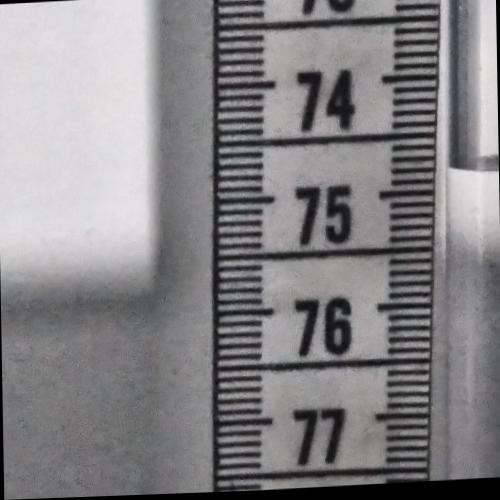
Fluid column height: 74.8 cm